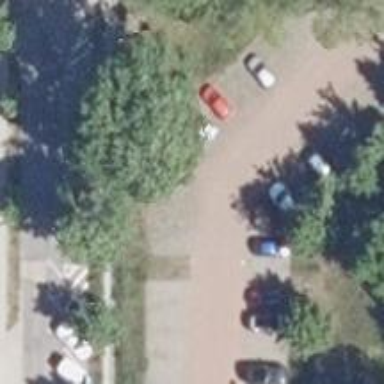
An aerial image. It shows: Parking aisle designated as service road.